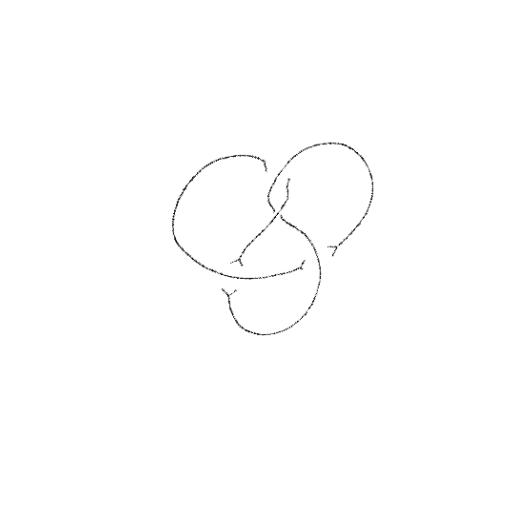
Crossing number: 4